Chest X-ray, AP view. Patient: 74 years old, sex F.
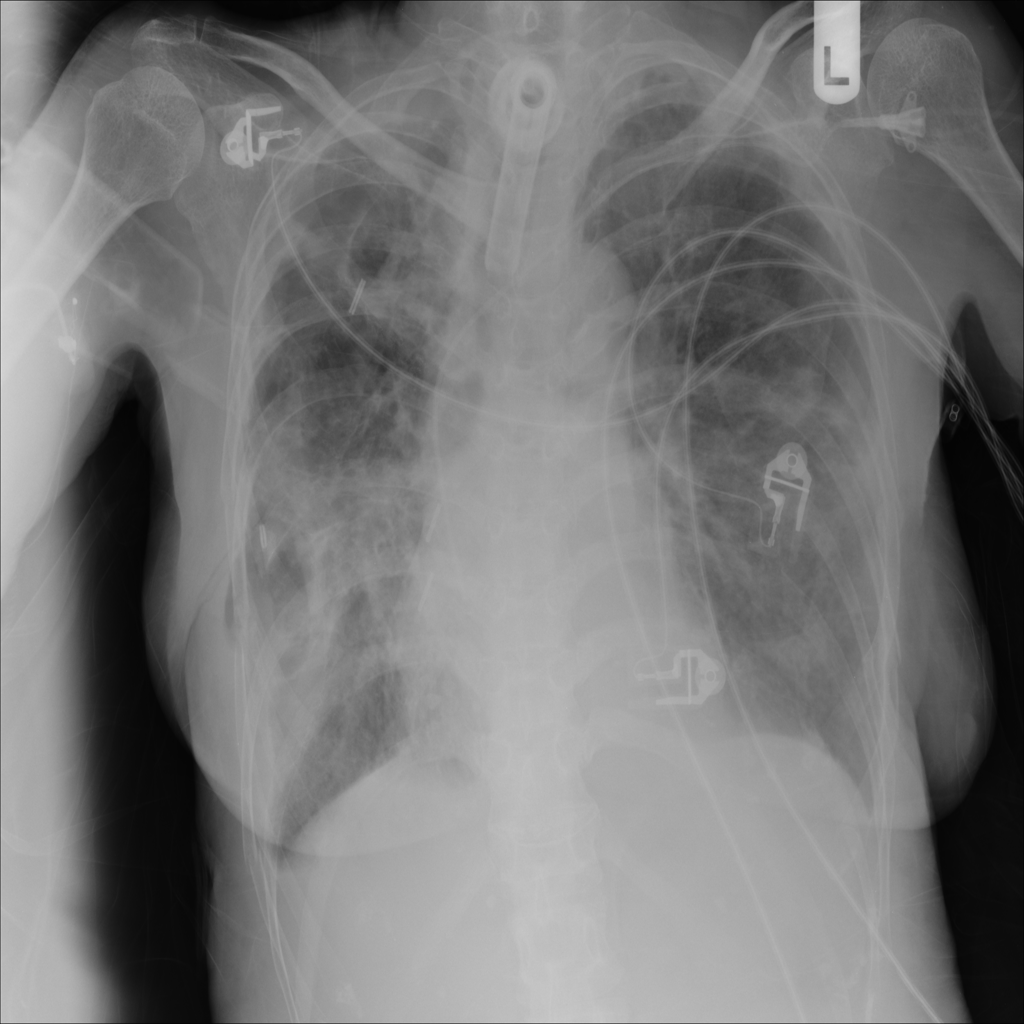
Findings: Infiltration, Nodule